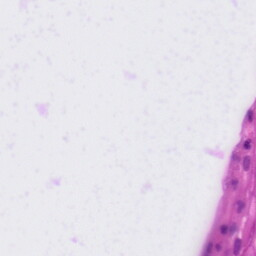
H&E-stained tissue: Tonsil